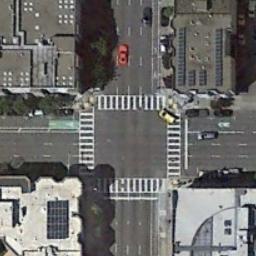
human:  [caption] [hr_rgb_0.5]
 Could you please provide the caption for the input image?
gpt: There are cars at the crossroads .

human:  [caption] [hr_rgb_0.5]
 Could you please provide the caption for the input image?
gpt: There are several moving vehicles on the road at the intersection, With many buildings and some trees around the intersection .

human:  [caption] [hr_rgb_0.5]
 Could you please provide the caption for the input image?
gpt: An intersection with normal traffic located in a commercial area .

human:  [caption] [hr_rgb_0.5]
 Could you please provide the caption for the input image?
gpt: There are many buildings beside the intersection .

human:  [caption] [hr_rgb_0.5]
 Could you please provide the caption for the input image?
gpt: There are some buildings around the intersection .